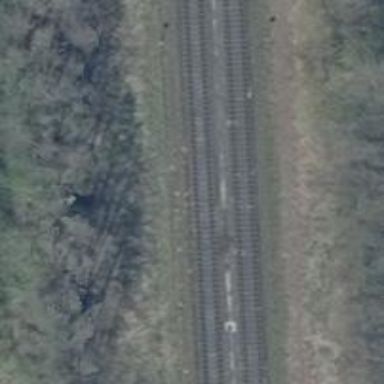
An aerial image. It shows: Railway signal.